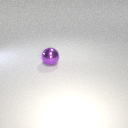
large purple metal sphere